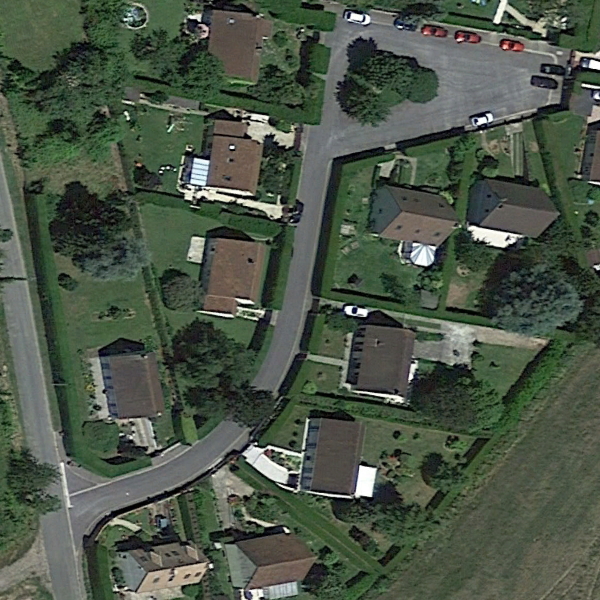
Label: MediumResidential